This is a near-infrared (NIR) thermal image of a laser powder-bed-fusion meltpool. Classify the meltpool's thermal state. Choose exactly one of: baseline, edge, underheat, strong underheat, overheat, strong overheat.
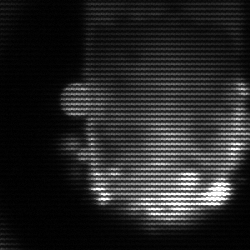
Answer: baseline